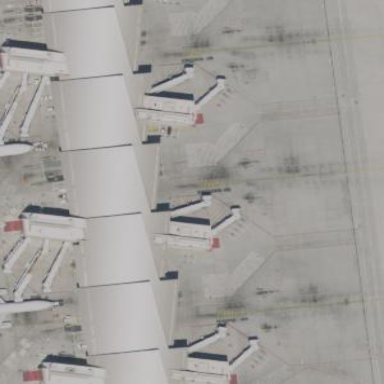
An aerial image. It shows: Apron at the airport.